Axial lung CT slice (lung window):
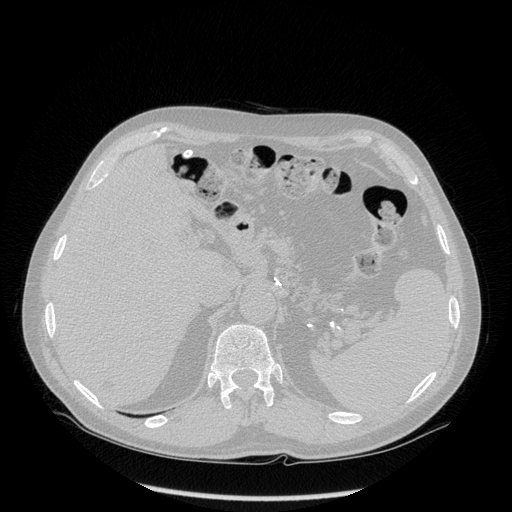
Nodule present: no